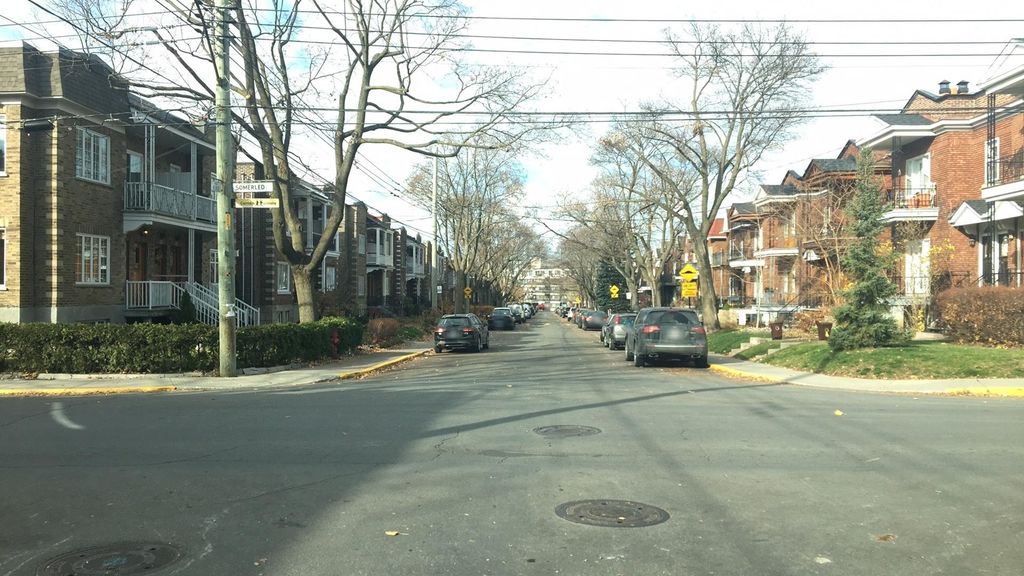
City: montreal